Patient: sex F, age 55
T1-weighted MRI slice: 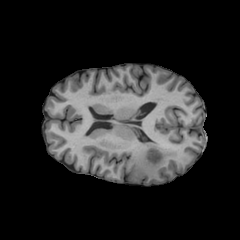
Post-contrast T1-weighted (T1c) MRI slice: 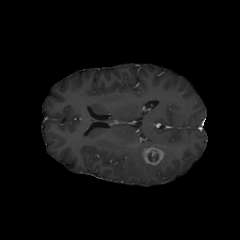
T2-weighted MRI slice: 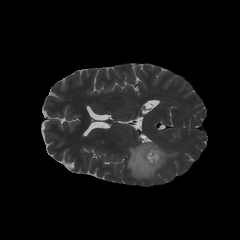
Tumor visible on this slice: yes
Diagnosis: Glioblastoma, IDH-wildtype
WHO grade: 4